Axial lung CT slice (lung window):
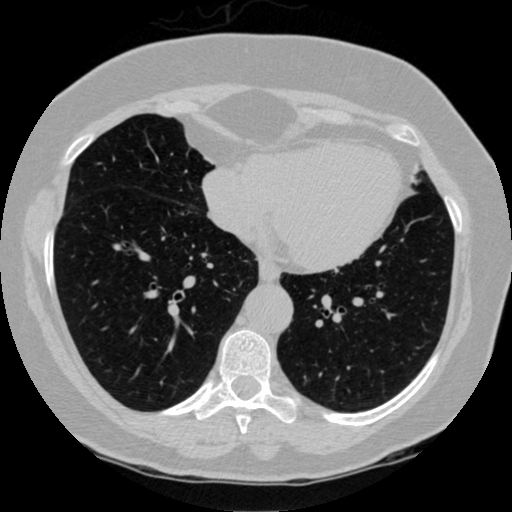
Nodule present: no